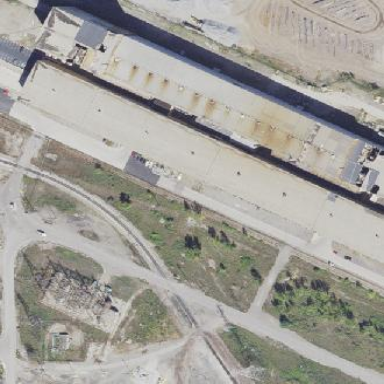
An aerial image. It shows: Industrial building being used for industrial purposes.